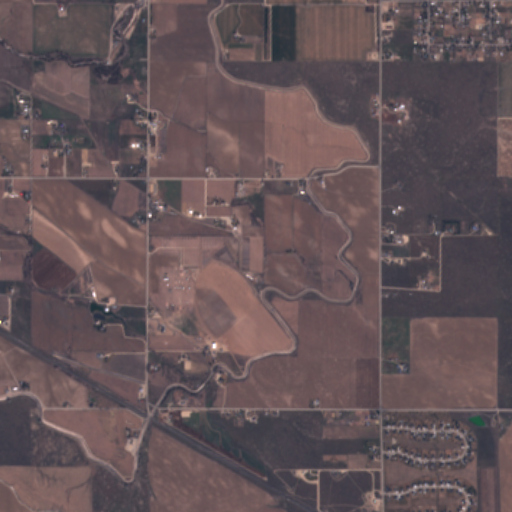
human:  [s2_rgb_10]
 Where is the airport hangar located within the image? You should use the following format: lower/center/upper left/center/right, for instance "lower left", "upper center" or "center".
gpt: The airport hangar is located in the lower left of the image.
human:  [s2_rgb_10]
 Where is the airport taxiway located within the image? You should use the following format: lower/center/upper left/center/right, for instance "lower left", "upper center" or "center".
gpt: The airport taxiway is located in the lower left of the image.
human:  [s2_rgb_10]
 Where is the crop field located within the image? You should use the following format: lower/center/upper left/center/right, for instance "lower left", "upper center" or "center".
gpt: The crop field is located in the right of the image.
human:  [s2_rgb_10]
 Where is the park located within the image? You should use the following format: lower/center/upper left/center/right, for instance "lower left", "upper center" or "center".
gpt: The park is located in the lower right of the image.
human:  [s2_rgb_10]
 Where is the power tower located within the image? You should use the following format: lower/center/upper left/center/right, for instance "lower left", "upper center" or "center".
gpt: There is no power tower in the image.